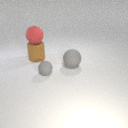
large gray rubber sphere in front of large brown rubber cylinder